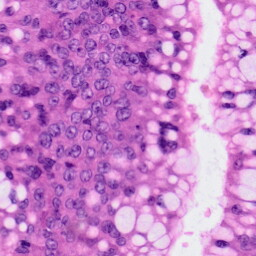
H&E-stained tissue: Colon